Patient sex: F
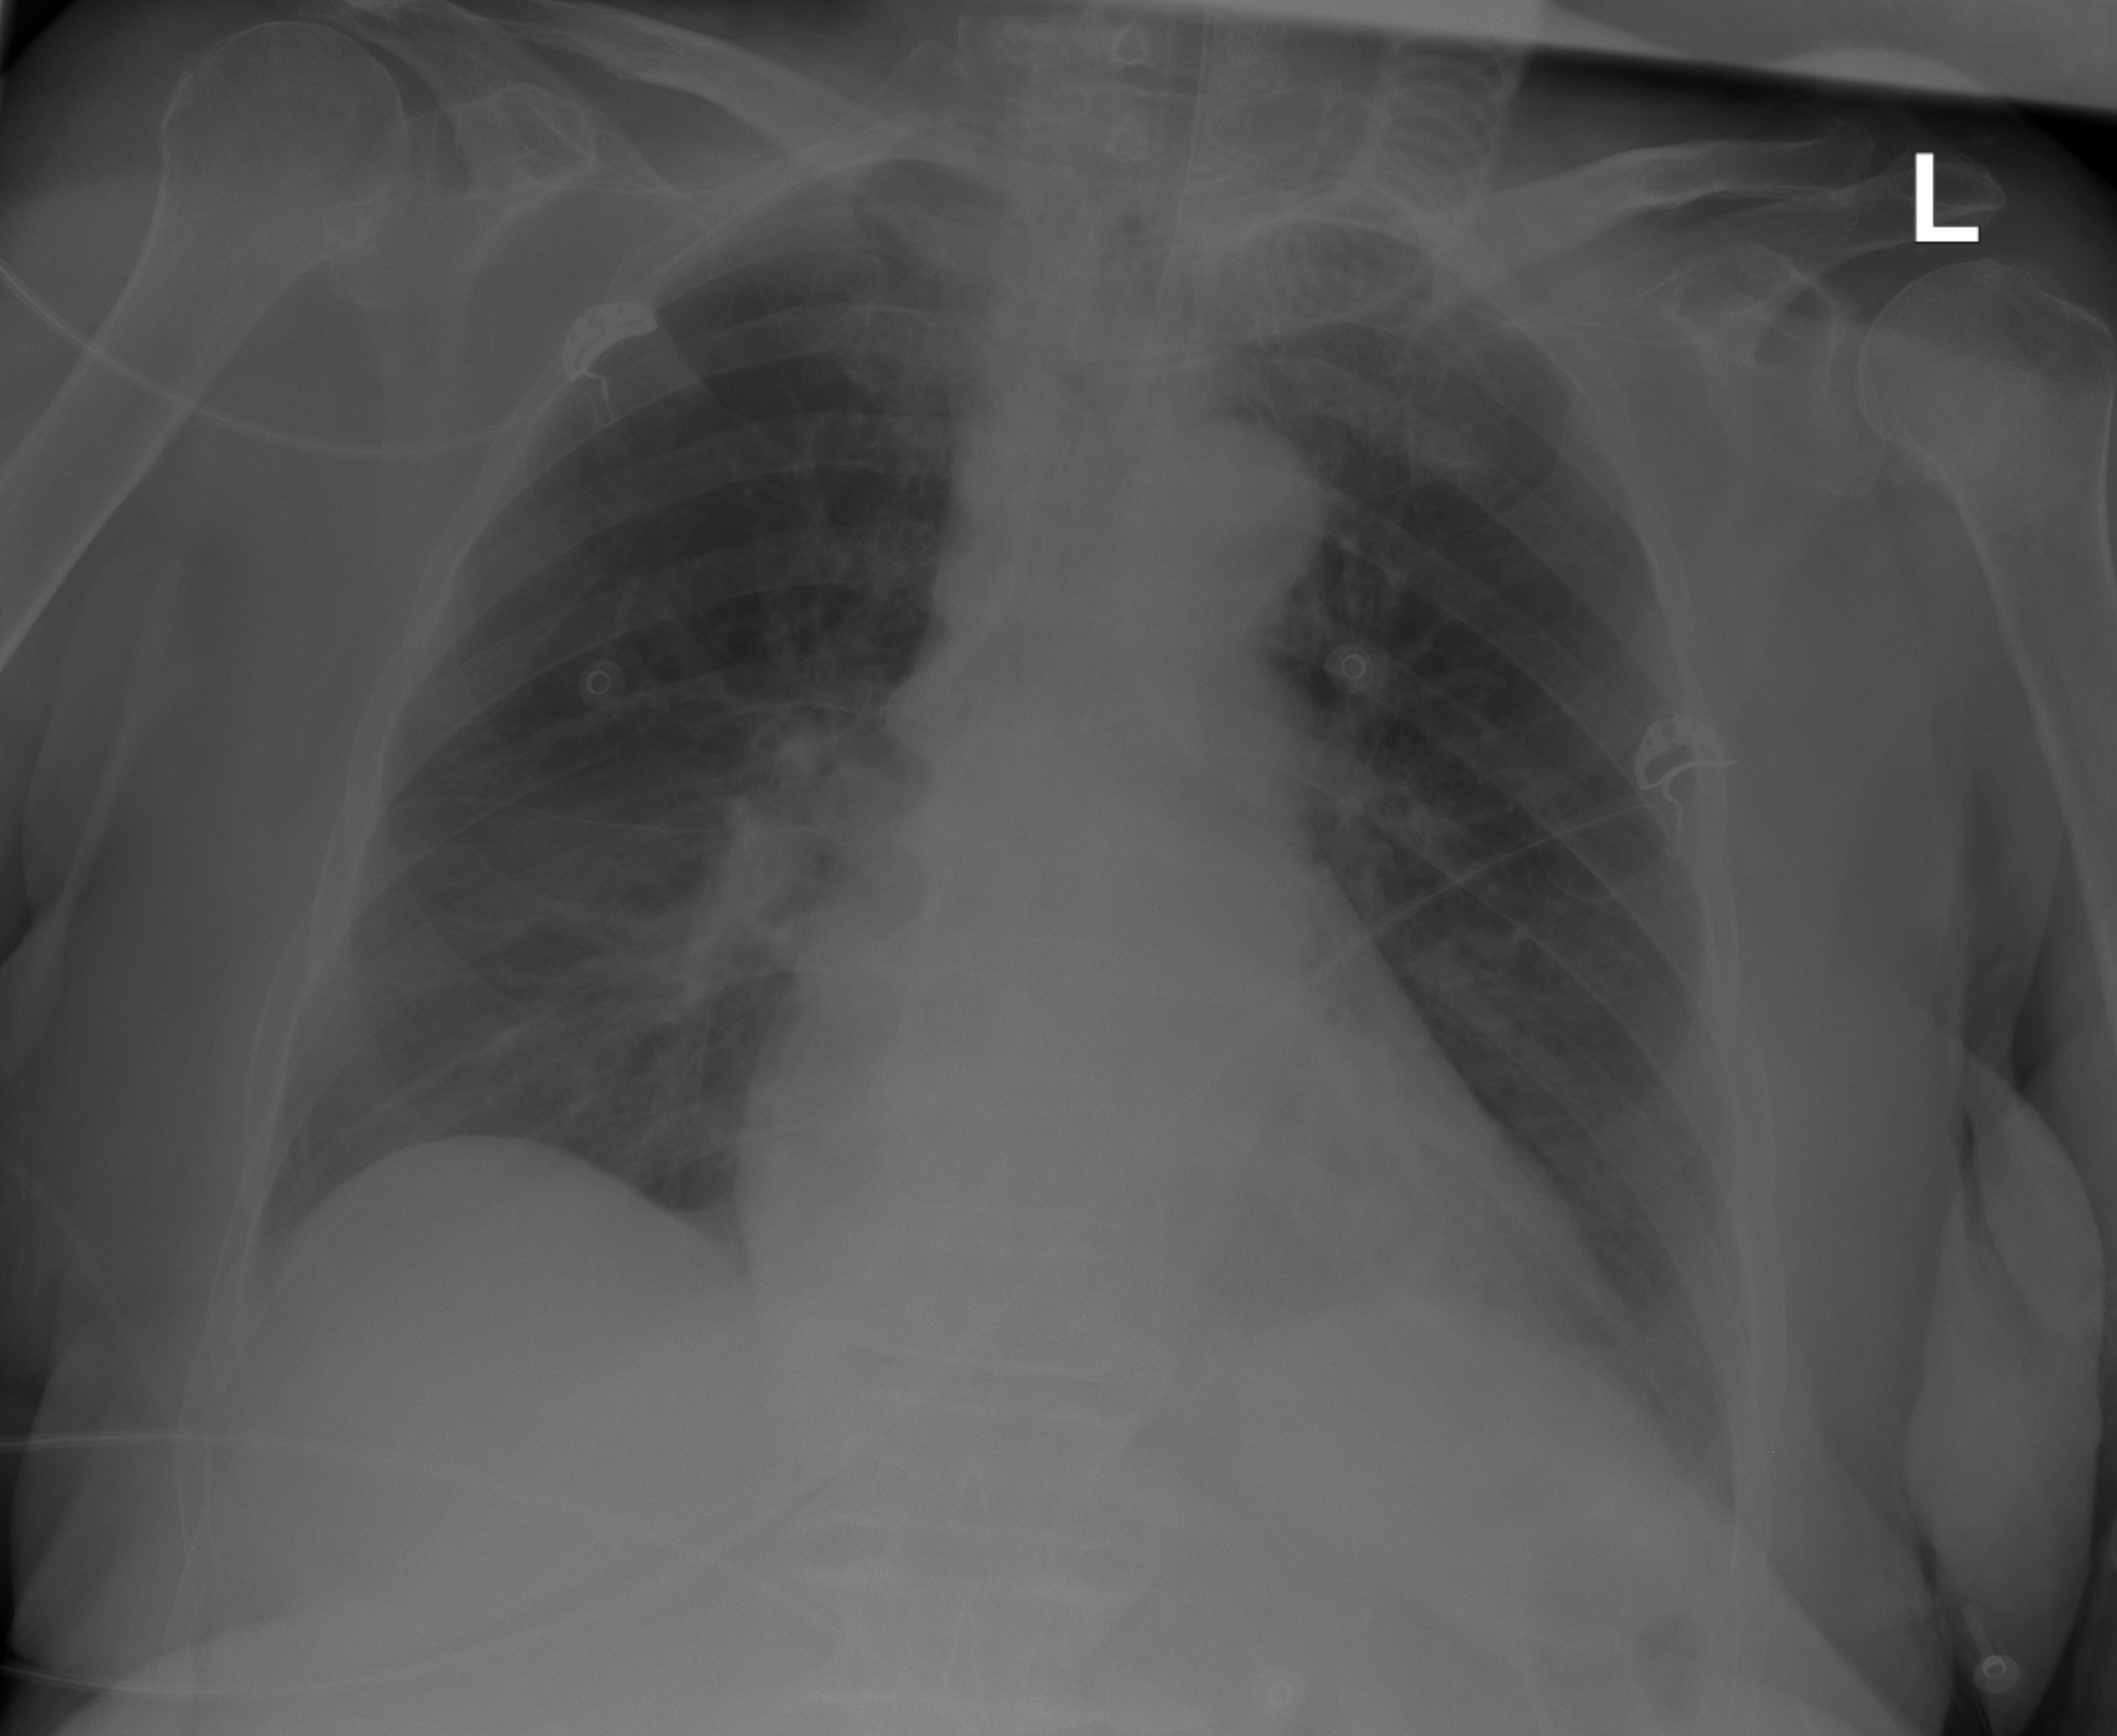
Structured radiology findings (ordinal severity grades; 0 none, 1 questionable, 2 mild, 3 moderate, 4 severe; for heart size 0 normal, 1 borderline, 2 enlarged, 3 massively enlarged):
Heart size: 0
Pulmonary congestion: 0
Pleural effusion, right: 1
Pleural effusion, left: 1
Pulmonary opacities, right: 1
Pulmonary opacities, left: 0
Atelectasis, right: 2
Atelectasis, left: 2